Question: Game Rule: Clicking a light toggles itself and its adjacent (up, down, left, right) lights. What is the minimum number of clicks required to turn off all the lights?
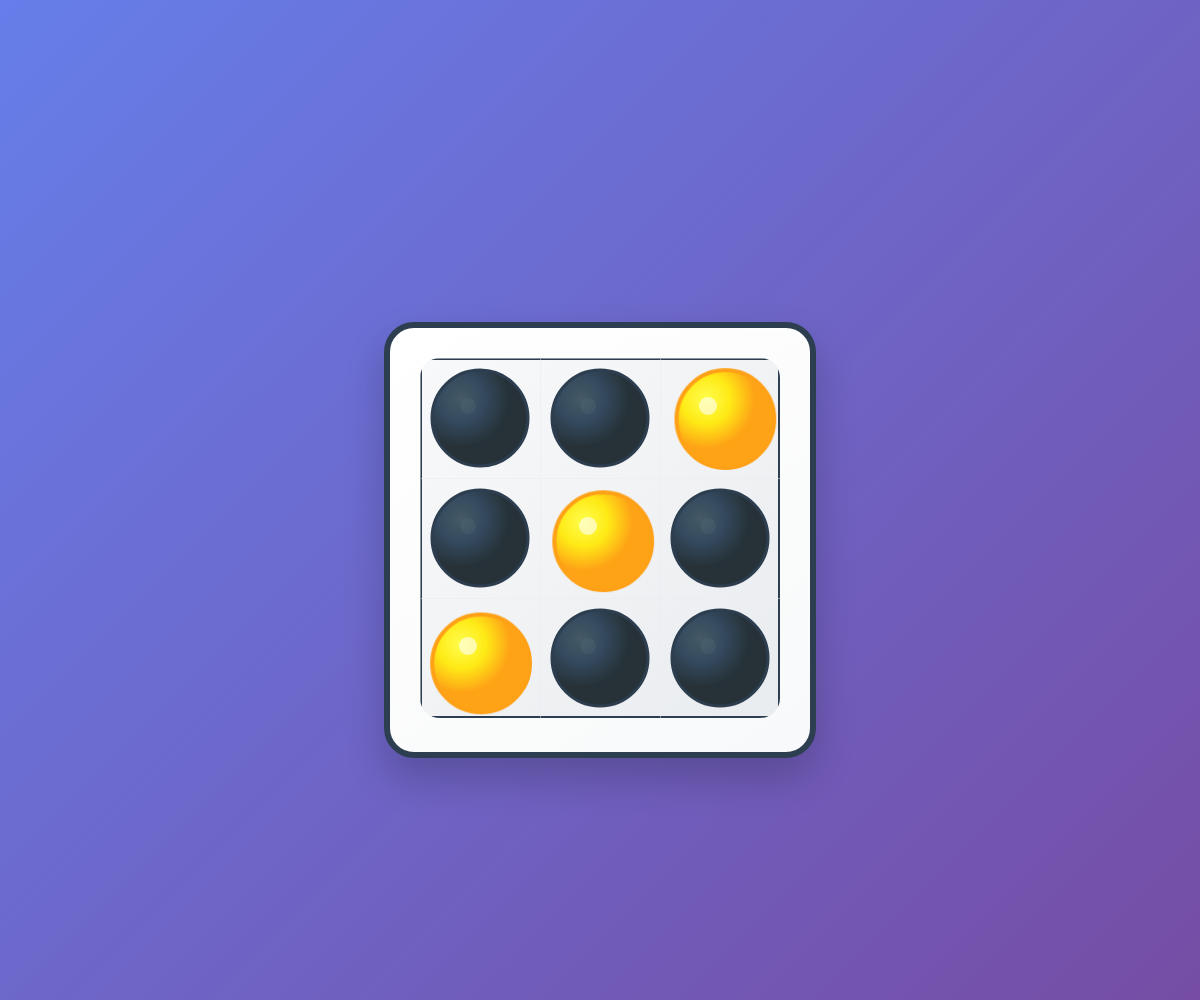
Answer: 3